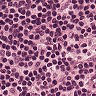
Metastatic tissue present: no